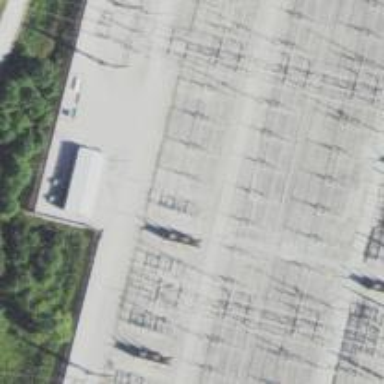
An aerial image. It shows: Switch used for power control.